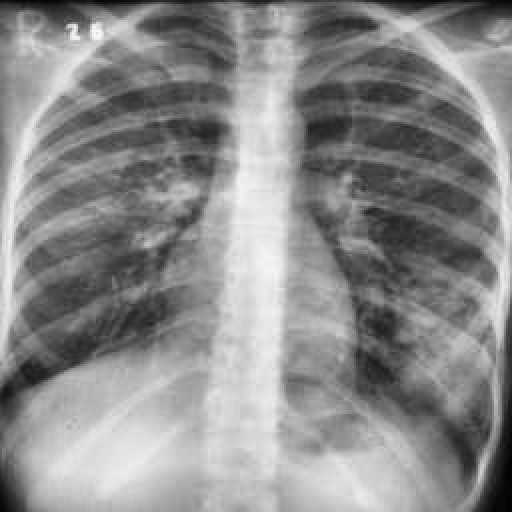
Finding: TUBERCULOSIS